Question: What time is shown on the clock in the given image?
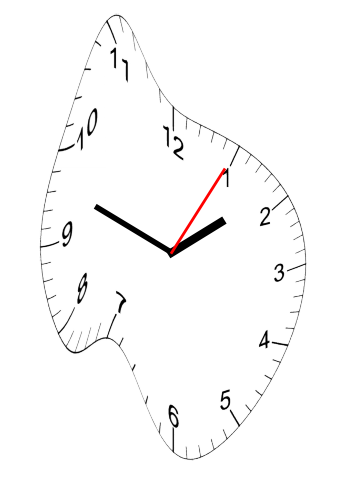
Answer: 01:48:05